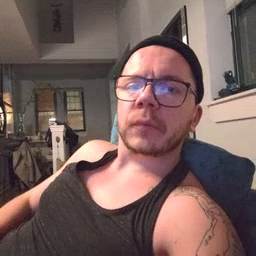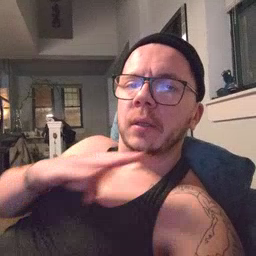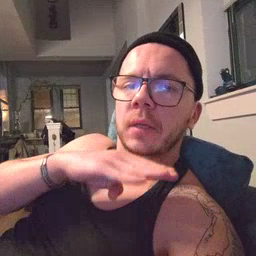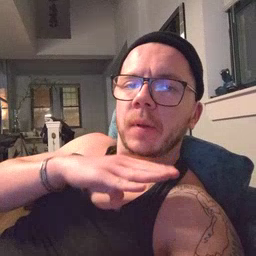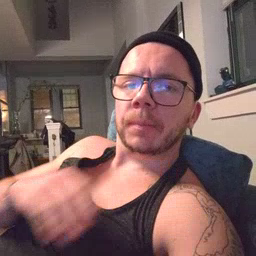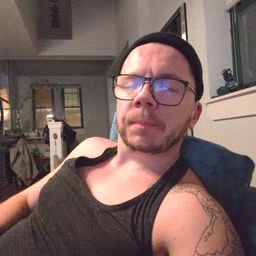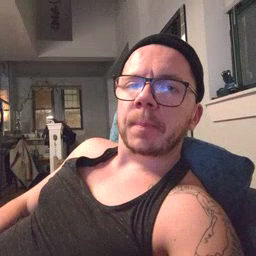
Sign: table